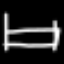
Label: bed